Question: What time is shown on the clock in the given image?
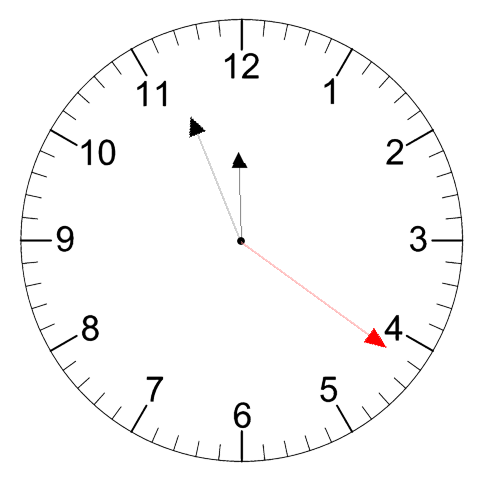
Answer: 11:56:21